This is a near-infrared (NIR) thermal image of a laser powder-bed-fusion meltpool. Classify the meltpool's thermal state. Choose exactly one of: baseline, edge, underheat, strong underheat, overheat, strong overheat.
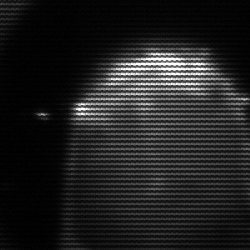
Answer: edge